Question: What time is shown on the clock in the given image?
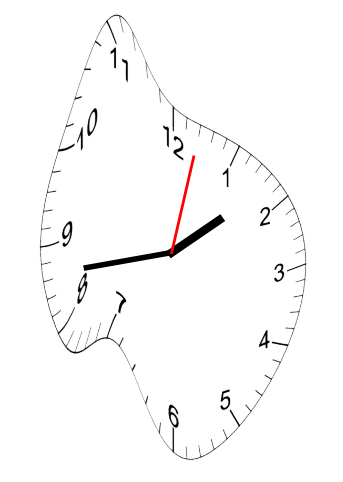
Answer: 01:43:02